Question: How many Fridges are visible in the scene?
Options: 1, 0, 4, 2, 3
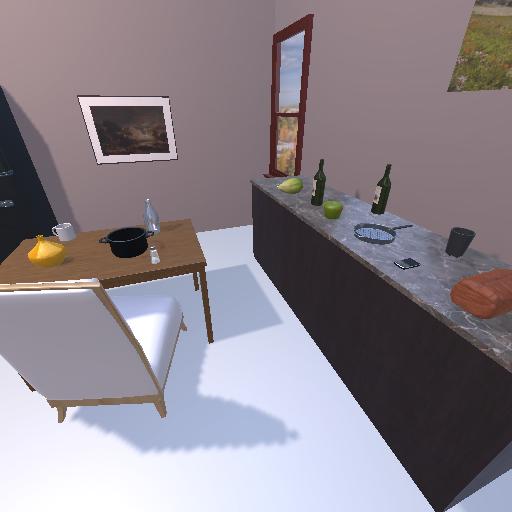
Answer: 1